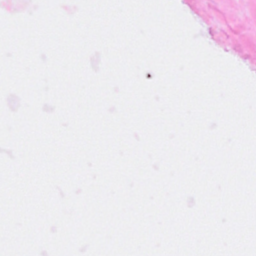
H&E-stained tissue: Breast